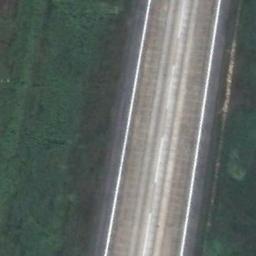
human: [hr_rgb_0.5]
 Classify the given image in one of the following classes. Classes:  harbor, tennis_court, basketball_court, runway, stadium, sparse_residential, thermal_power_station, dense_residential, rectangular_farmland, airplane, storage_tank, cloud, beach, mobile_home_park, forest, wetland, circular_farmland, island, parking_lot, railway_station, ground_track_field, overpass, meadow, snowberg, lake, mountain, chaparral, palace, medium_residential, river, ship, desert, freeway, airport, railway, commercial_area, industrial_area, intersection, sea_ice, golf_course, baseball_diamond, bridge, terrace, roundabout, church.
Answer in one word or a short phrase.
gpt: runway